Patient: sex F, age 22
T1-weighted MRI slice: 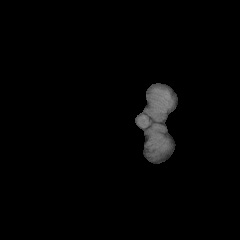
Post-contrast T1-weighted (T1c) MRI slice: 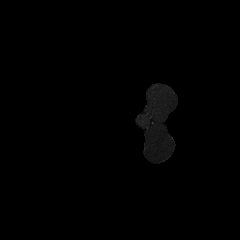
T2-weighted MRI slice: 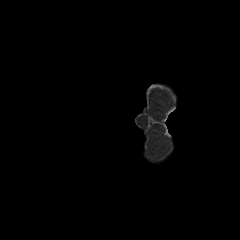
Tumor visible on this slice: no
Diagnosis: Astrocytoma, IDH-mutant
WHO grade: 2